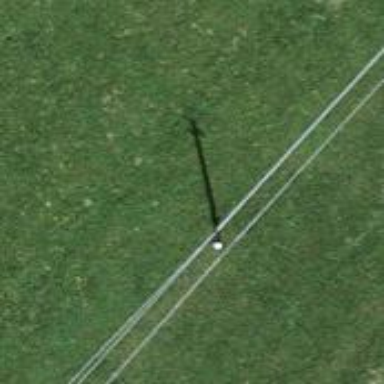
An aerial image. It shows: Power pole.